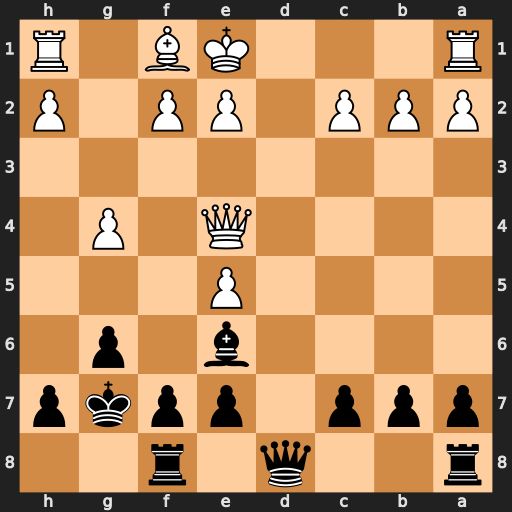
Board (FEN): r2q1r2/ppp1ppkp/4b1p1/4P3/4Q1P1/8/PPP1PP1P/R3KB1R
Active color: b
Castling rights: KQ
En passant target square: -
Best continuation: Bd5 Qe3 Bxh1